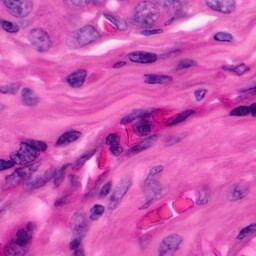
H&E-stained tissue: Pancreatic